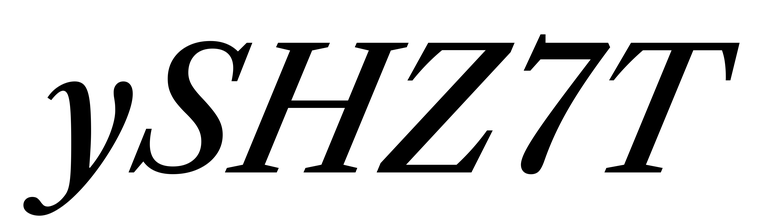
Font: LibreCaslonText-Italic_Medium_Italic